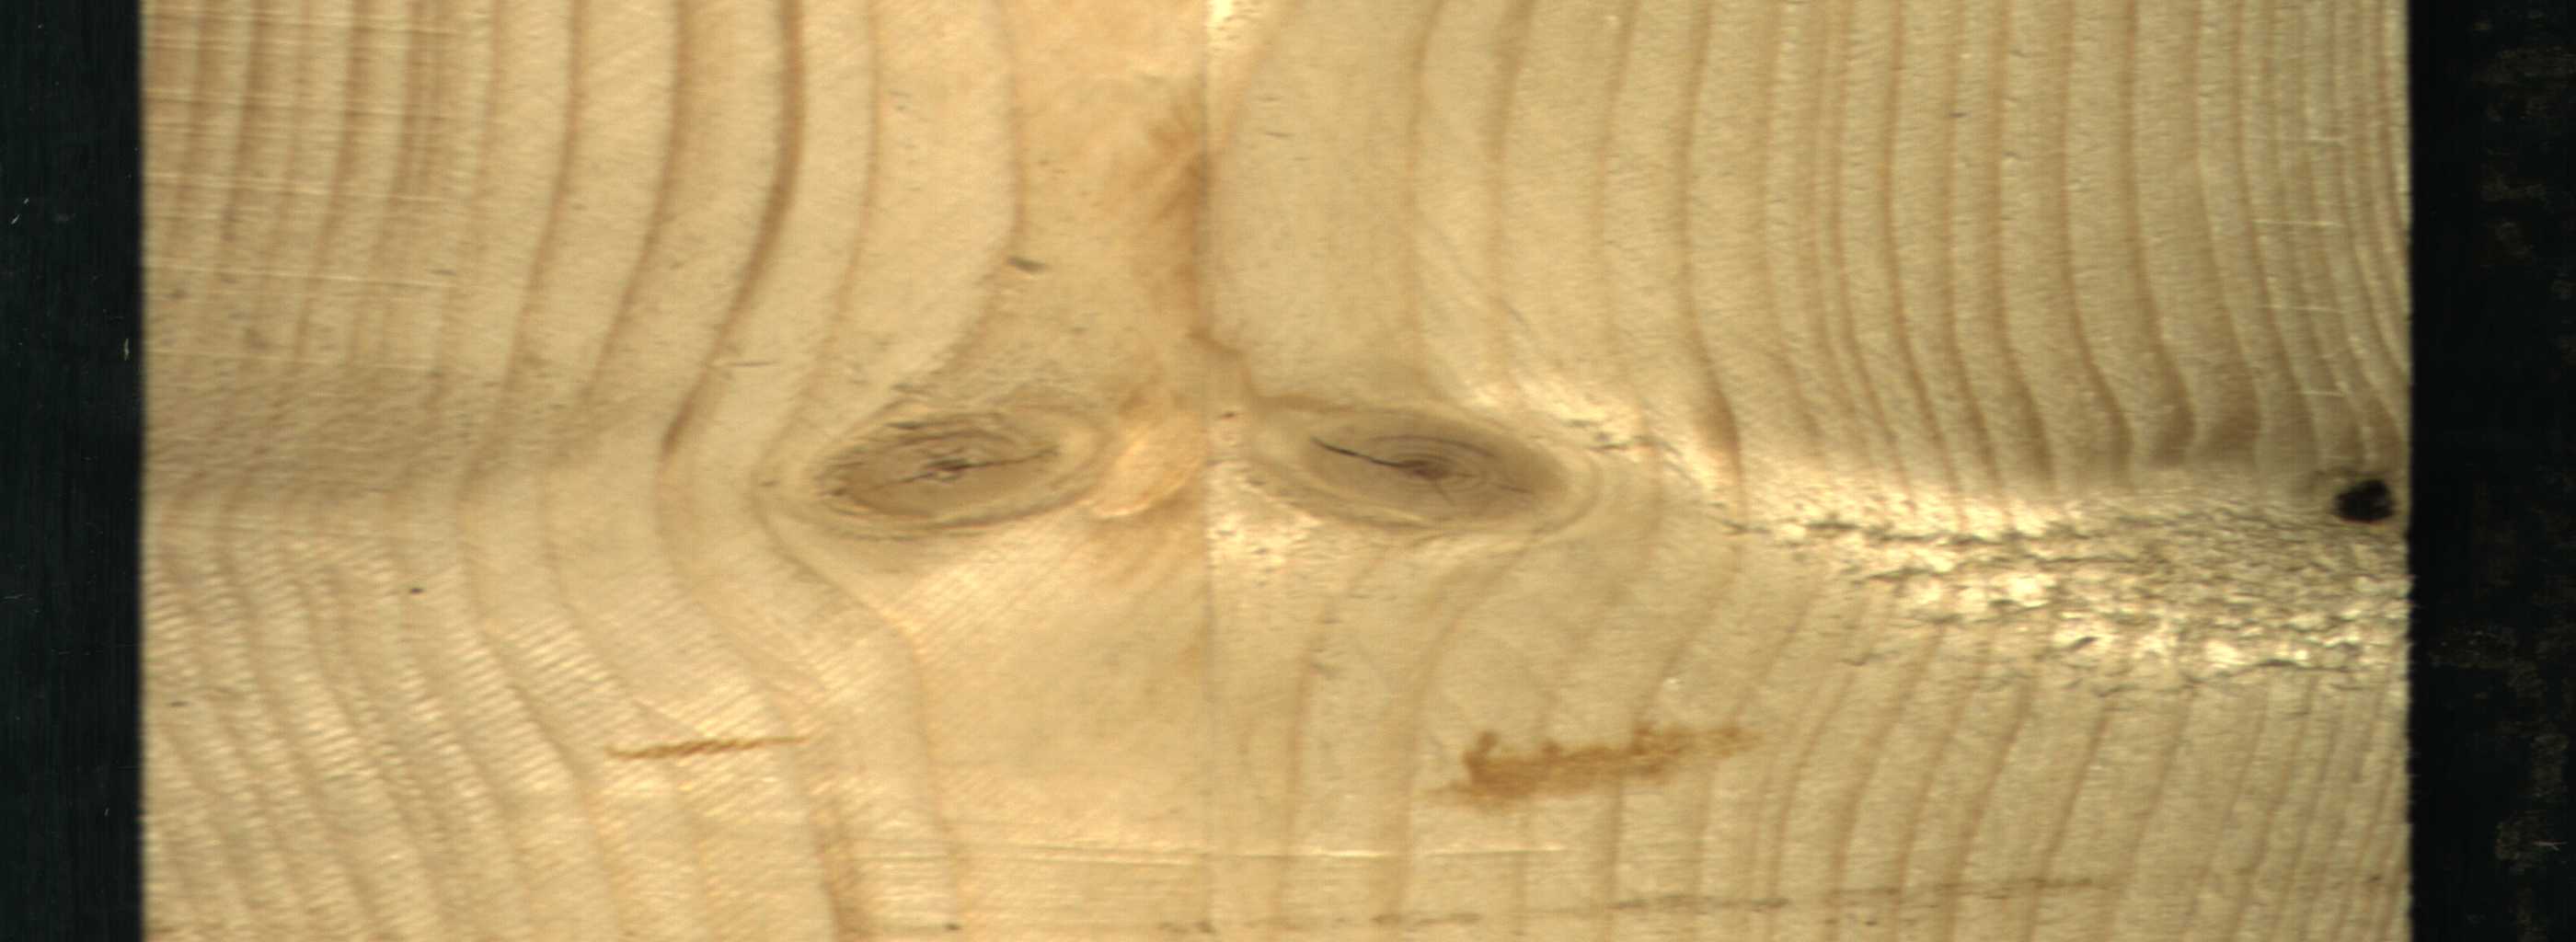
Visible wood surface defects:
resin
resin
resin
resin
resin
knot_with_crack
knot_with_crack
Dead_Knot